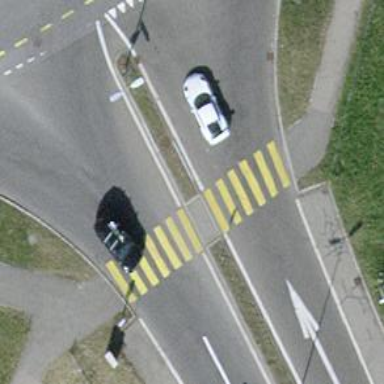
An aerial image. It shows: Traffic calming island.